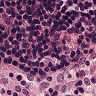
Metastatic tissue present: no